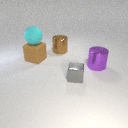
large purple metal cylinder in front of large brown rubber cube